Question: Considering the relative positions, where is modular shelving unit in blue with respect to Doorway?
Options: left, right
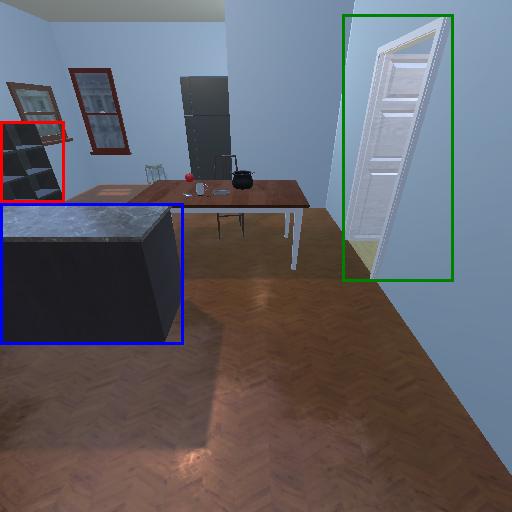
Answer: left